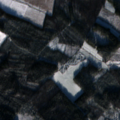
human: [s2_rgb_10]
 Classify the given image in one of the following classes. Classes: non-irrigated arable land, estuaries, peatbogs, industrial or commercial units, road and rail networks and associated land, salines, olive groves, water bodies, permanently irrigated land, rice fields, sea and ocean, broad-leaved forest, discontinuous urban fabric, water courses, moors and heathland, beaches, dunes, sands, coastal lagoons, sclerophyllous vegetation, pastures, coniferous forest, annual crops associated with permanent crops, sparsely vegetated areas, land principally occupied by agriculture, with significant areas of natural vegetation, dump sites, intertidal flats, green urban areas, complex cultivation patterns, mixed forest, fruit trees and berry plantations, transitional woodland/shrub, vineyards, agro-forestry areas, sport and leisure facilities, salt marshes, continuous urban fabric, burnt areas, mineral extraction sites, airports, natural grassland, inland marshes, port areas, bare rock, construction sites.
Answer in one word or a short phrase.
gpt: non-irrigated arable land, land principally occupied by agriculture, with significant areas of natural vegetation, coniferous forest, mixed forest, transitional woodland/shrub